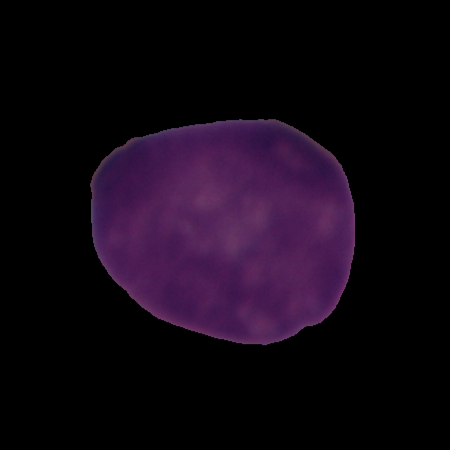
Label: cancer